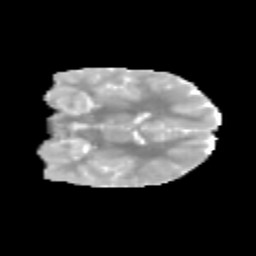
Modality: MD
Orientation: coronal
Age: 9
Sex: female
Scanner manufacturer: siemens
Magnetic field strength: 3 T
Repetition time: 3.8 s
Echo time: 0.07 s